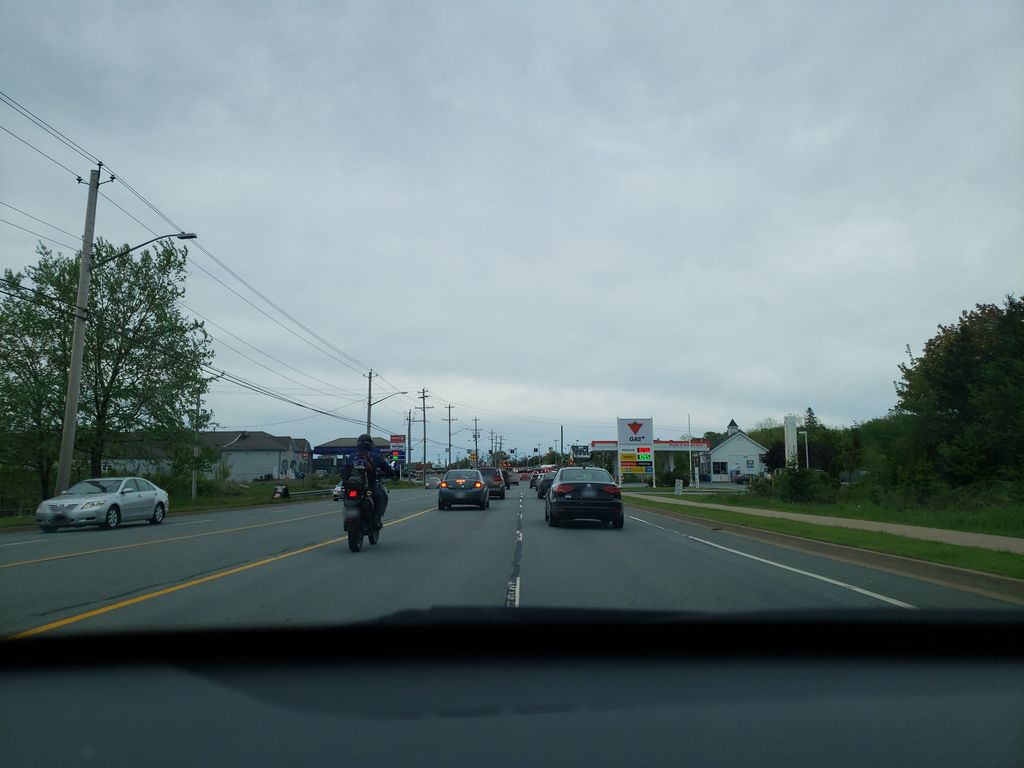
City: halifax